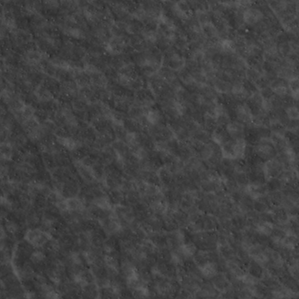
Label: non_frost